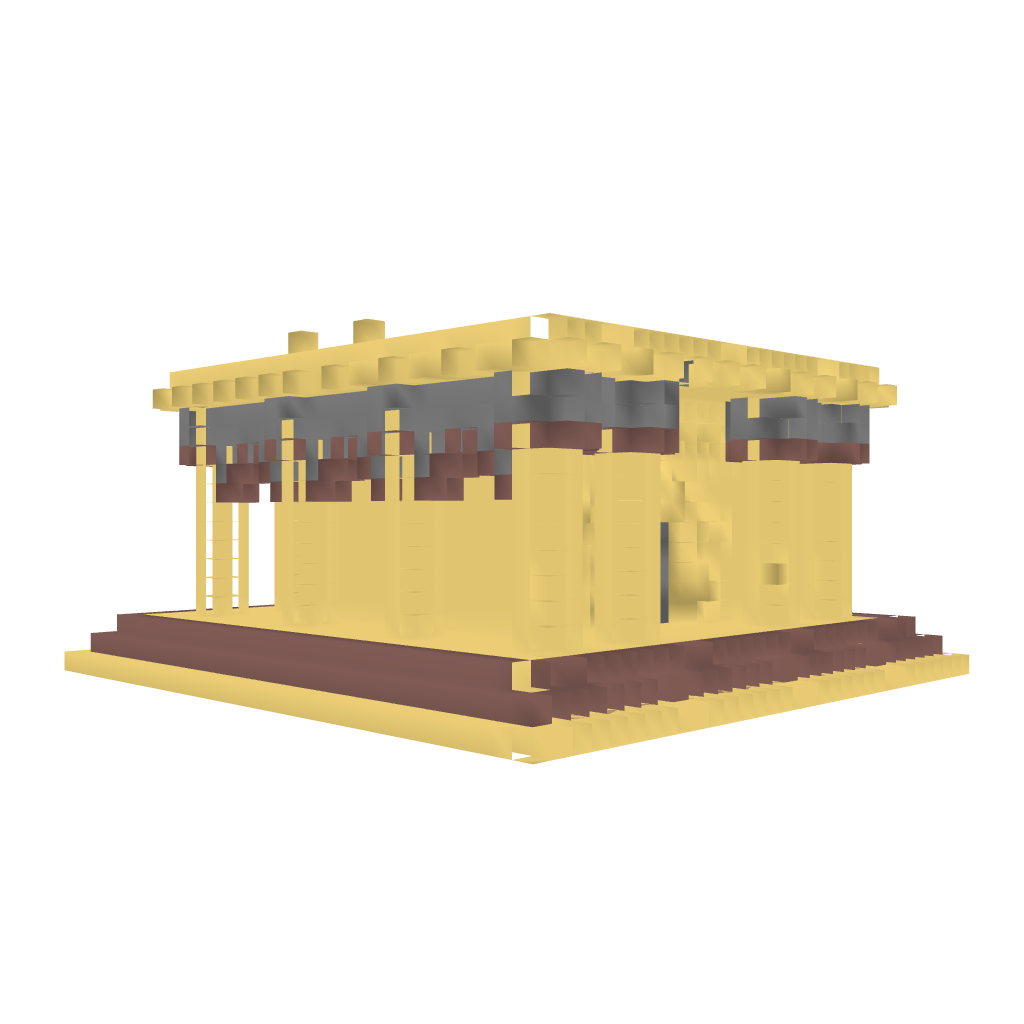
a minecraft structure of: Sand Tempel bad low quality